Field crop: maize
Growth stage: 2
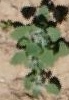
Species: chenopodium